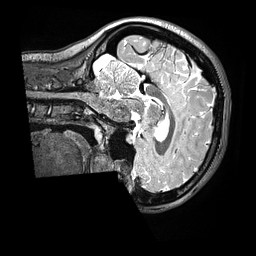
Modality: T2w
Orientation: sagittal
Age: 14
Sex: female
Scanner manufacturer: siemens
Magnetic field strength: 3 T
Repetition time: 3.2 s
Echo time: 0.564 s